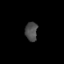
Tissue: prostate
Cell type: Epithelial cells
Senescence score: 0.3002
Nuclear area (px): 231
Mean DAPI intensity: 74.758